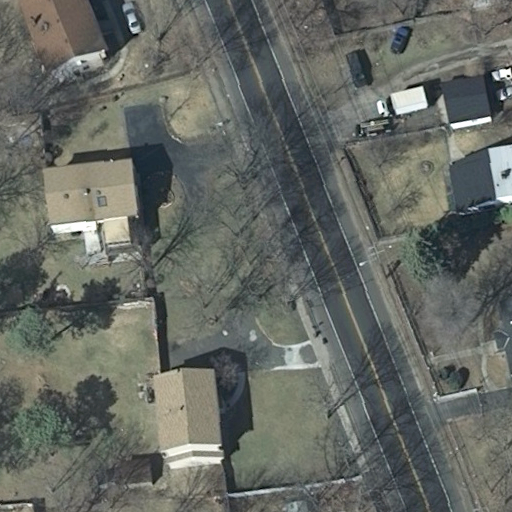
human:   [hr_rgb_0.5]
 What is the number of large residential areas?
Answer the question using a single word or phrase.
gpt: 1

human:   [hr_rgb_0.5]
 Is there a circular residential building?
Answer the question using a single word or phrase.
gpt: no

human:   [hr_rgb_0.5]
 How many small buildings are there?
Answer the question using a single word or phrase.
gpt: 2

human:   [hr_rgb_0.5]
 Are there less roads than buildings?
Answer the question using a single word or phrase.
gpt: yes

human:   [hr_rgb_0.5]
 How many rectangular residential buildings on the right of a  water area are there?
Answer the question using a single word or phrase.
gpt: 0

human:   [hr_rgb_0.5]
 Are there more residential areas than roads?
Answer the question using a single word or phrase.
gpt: no

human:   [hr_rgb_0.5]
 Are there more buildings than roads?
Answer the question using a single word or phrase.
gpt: yes

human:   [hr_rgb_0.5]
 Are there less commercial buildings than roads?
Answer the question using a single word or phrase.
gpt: yes

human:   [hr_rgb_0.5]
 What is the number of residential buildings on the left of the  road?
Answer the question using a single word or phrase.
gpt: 3

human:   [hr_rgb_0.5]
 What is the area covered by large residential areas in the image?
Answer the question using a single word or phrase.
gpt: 10611m2

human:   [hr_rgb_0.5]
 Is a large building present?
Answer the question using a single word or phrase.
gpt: no

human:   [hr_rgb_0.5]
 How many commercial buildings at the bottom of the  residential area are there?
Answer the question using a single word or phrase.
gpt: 0

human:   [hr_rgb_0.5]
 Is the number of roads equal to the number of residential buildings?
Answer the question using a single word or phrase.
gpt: no

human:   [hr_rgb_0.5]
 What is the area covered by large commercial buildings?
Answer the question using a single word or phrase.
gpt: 0m2

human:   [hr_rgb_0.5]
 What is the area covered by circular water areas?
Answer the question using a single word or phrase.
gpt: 0m2

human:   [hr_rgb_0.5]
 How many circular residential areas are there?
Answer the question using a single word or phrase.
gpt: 0

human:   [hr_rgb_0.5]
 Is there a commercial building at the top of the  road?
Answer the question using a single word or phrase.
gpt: no

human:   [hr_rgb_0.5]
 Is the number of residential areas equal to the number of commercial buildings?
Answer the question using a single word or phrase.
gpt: no

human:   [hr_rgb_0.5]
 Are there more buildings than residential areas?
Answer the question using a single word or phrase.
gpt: yes

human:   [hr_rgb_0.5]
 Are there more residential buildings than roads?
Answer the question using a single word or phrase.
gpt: yes

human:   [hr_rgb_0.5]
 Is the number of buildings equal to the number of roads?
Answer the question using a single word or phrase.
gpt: no

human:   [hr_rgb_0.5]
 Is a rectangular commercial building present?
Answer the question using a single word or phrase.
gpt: no

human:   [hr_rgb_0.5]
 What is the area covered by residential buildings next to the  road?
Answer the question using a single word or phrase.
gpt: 836m2

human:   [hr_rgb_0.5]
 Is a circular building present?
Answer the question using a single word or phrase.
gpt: no

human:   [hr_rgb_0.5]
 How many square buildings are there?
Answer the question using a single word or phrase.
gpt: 0

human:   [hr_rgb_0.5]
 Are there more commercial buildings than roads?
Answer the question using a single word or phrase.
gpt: no

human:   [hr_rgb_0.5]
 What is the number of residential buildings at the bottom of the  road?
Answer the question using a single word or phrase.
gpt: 2

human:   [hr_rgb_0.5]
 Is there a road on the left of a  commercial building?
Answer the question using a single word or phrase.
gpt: no

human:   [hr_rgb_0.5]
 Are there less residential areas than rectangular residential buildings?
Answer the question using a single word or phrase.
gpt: yes

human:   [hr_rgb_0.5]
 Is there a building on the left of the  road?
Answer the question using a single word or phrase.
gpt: yes

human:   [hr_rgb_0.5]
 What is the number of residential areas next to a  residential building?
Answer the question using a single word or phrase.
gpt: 1

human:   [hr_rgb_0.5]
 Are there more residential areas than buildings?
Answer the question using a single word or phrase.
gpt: no

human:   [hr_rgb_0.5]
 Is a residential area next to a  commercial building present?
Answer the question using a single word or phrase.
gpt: no

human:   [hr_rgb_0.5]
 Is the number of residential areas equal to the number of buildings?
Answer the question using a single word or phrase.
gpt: no

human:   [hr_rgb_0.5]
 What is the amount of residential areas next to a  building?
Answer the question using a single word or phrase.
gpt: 1

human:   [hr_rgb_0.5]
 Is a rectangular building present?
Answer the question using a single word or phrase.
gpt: yes